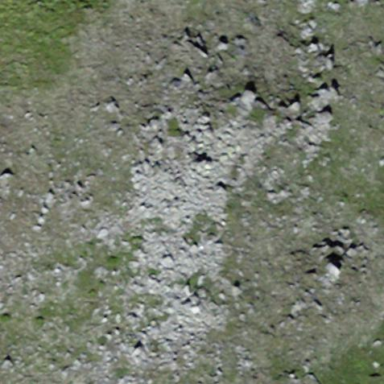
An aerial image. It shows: Scree landscape.